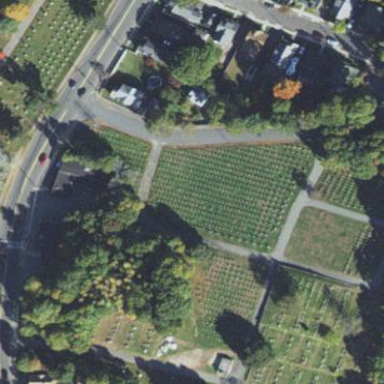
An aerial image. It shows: Cemetery with historic significance.